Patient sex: F
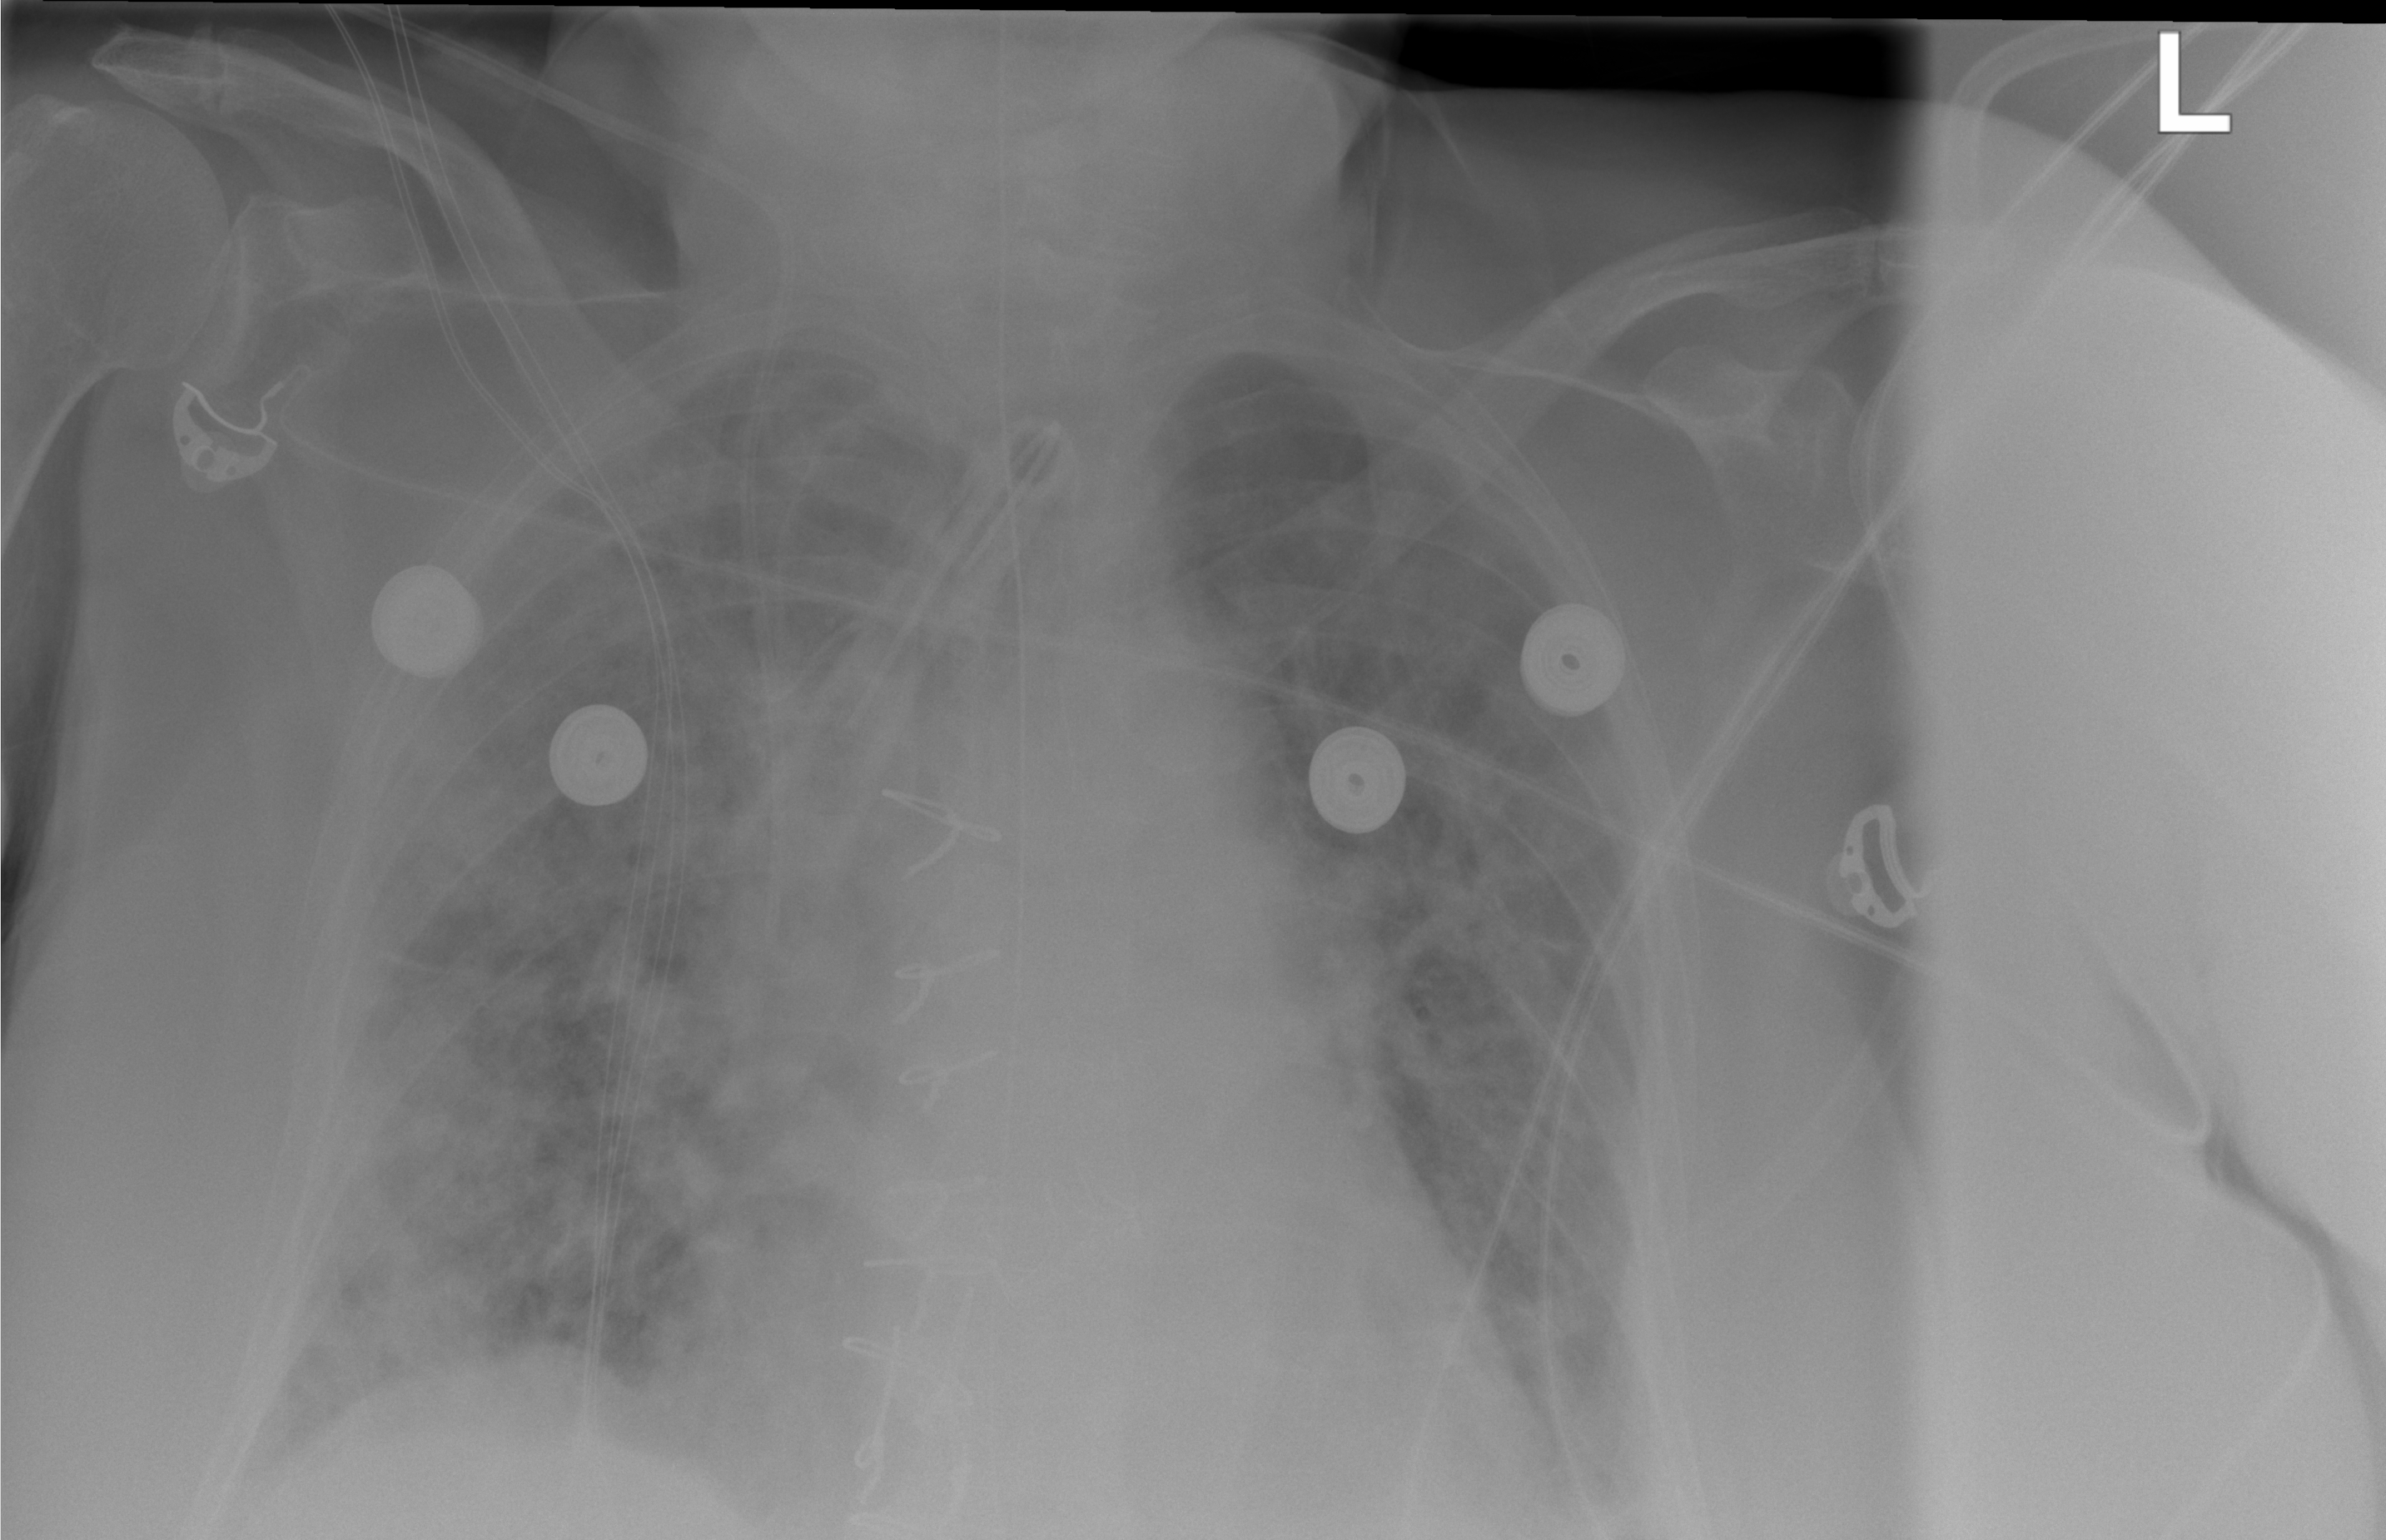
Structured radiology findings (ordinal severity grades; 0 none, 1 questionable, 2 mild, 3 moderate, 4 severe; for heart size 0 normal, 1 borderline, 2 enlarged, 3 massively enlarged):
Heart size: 0
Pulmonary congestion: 2
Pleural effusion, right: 2
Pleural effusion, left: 2
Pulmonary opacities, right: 4
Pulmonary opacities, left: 4
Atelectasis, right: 3
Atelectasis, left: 2